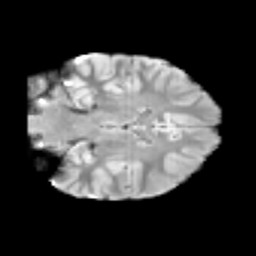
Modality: T2w
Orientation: coronal
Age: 13
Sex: female
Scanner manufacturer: siemens
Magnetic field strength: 3 T
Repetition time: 3.8 s
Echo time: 0.07 s